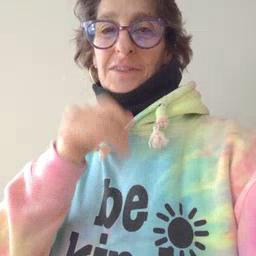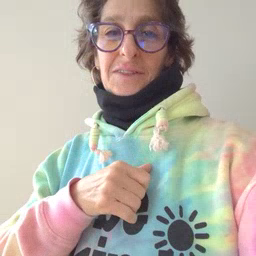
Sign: drink